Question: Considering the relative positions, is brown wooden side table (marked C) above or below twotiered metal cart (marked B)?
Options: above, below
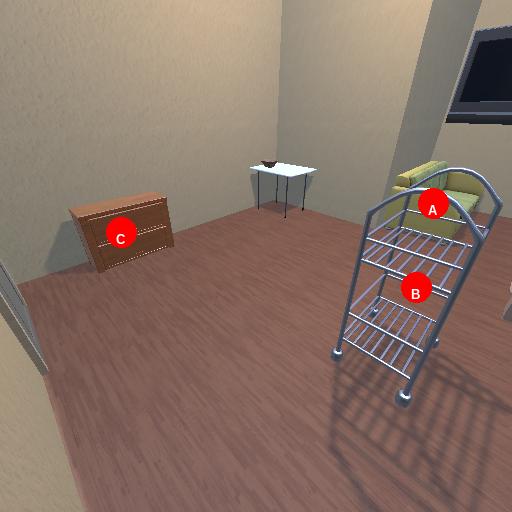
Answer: above